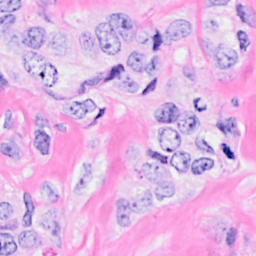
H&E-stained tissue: Breast